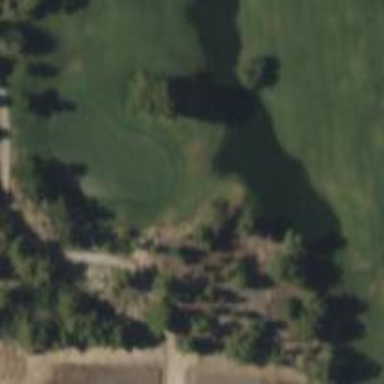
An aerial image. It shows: Water hazard in golf course. The hazard is natural water feature.